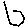
Label: hexagon